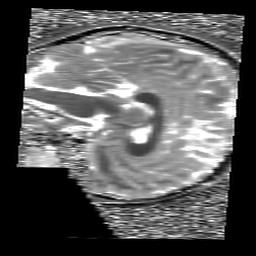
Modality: T1map
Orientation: sagittal
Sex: female
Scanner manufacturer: siemens
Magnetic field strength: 3 T
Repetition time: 5 s
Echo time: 0.00368 s